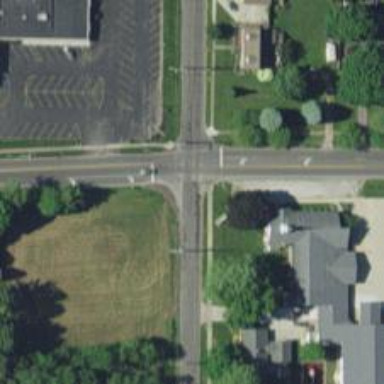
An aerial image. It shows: Marked road crossing with lines.